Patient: sex F, age 51
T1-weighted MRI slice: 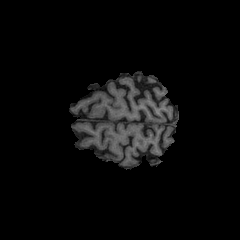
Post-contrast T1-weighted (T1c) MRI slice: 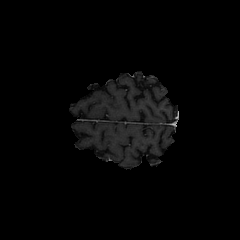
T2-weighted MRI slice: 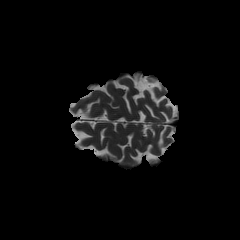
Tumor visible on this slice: no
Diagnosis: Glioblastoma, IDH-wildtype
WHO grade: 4